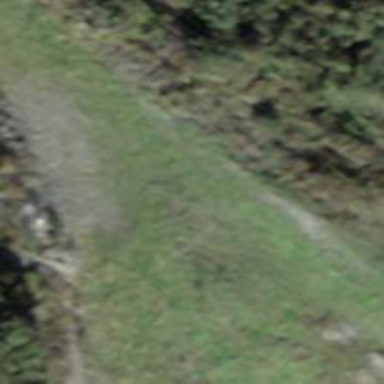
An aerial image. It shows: Downhill ski slope.